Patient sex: F
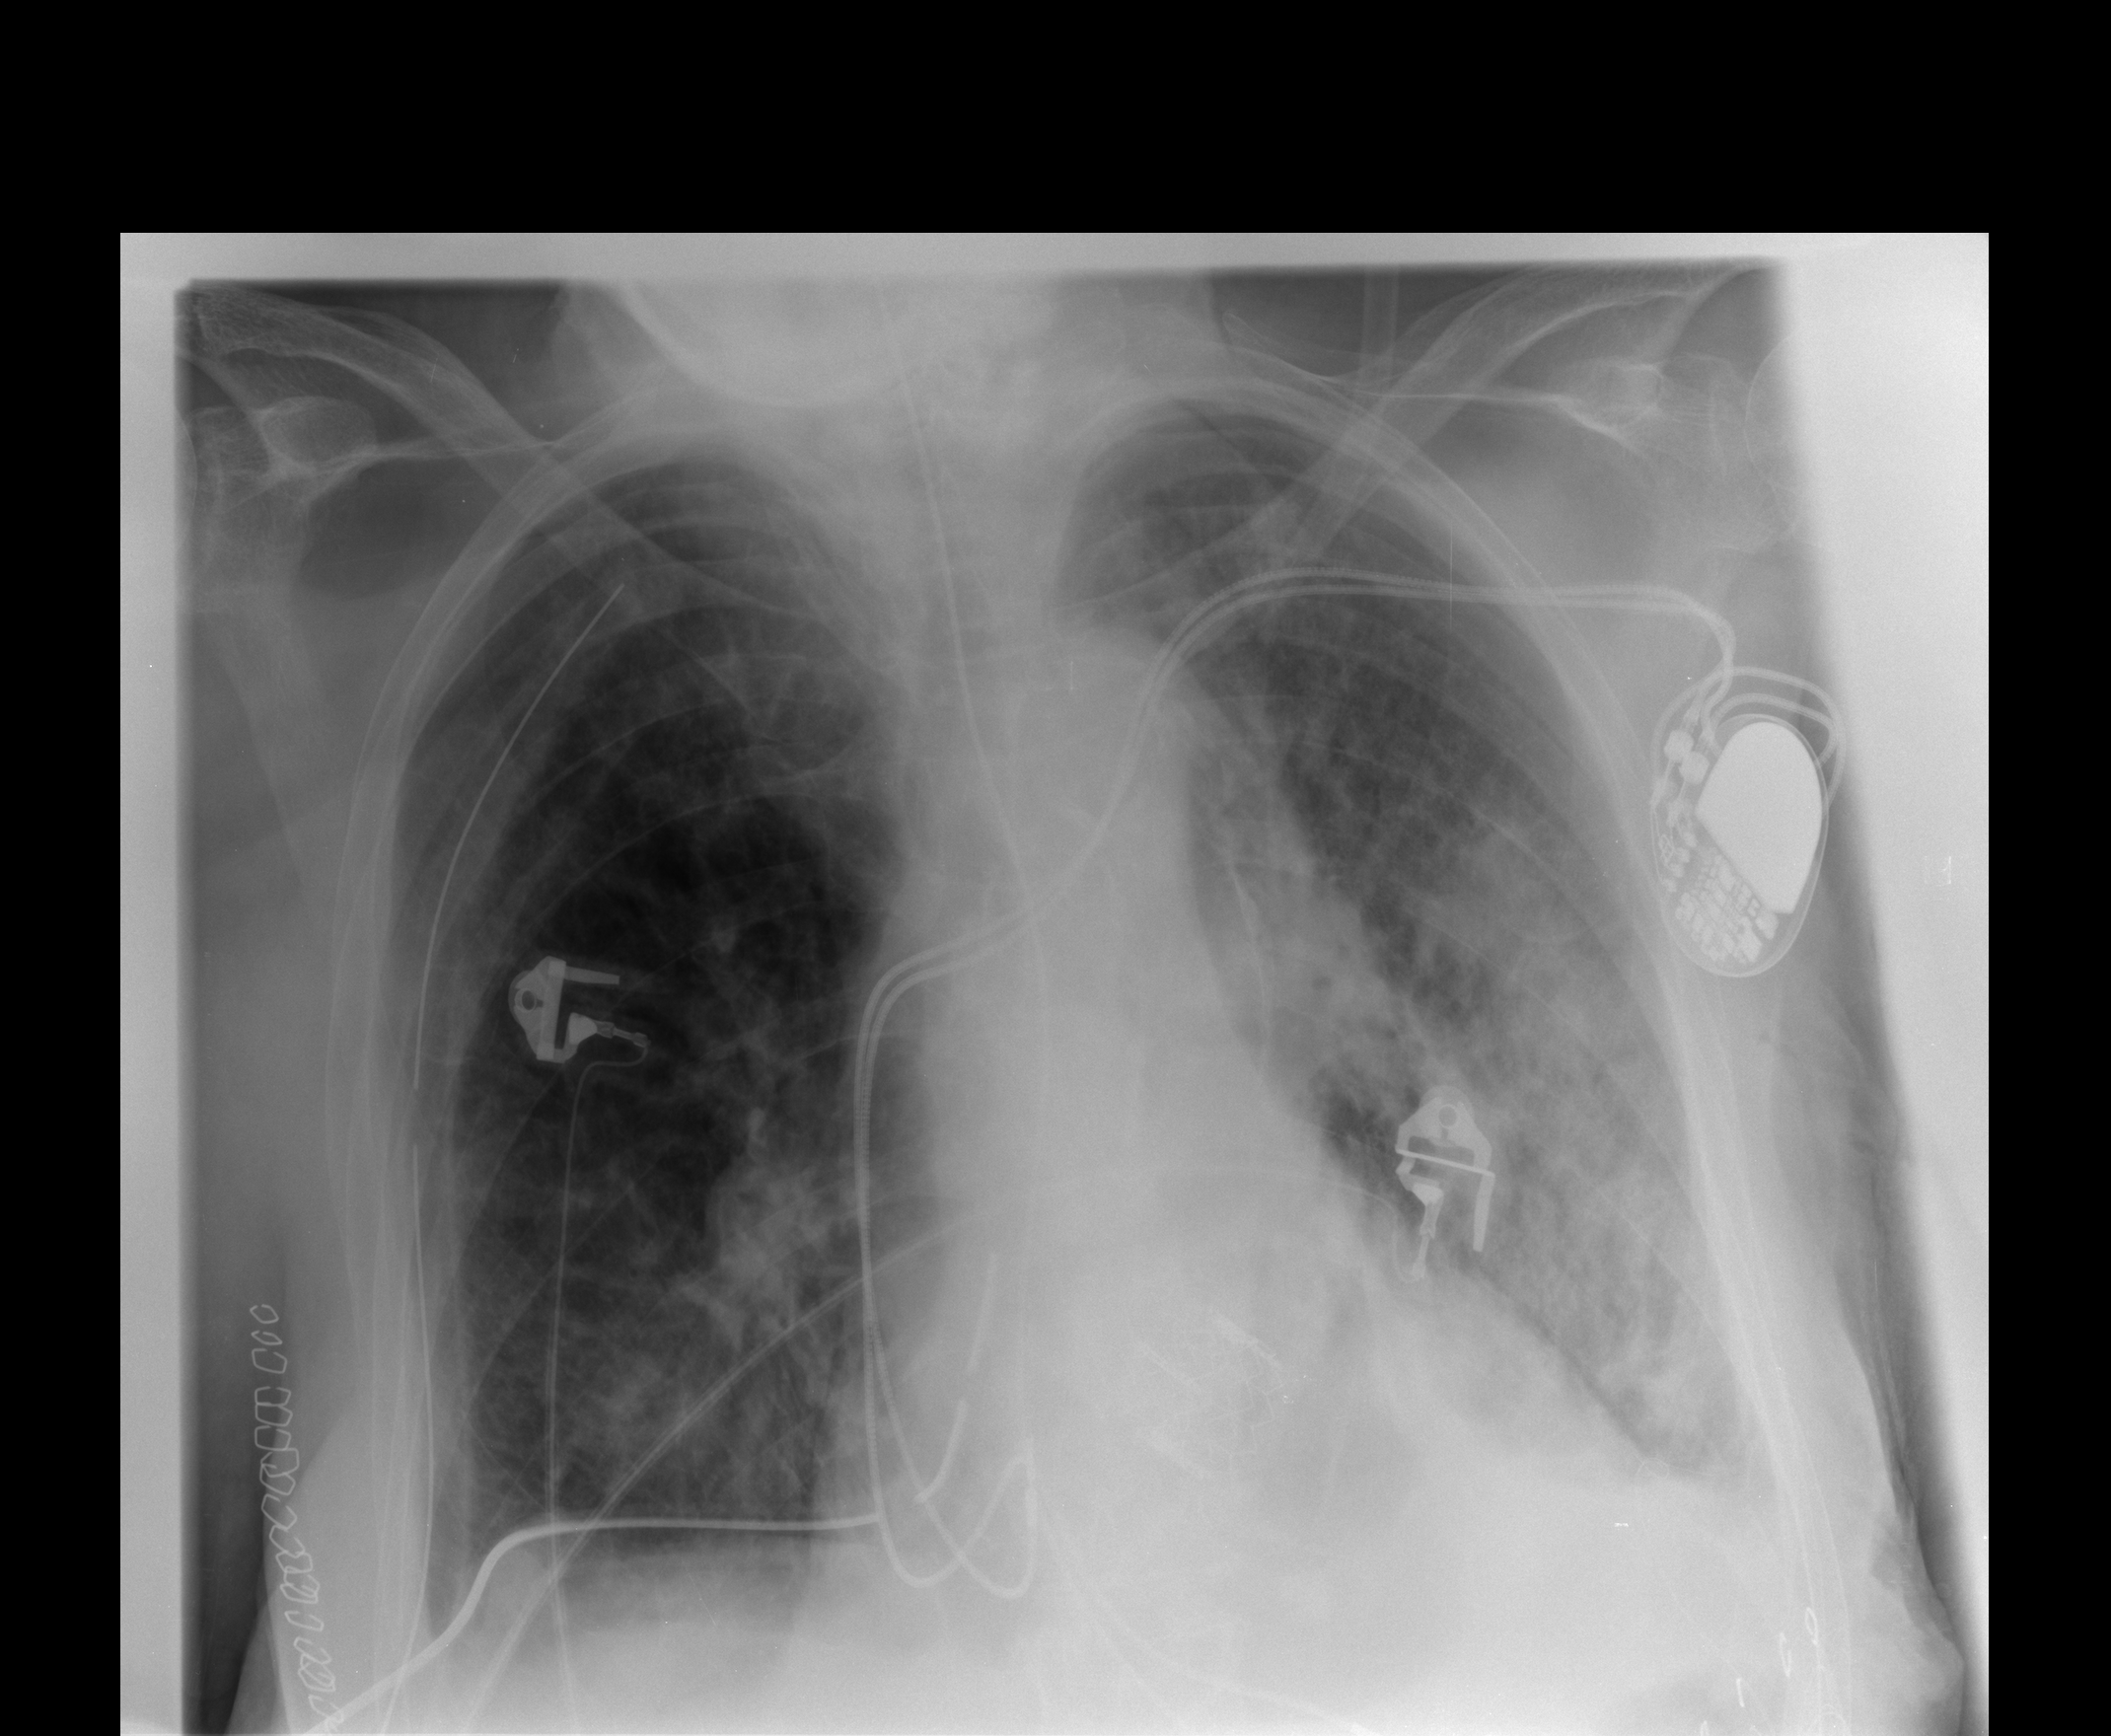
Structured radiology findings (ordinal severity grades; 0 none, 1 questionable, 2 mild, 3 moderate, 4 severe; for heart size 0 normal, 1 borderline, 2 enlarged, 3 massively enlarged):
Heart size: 1
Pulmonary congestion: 0
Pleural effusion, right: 1
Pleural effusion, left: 2
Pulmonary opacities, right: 1
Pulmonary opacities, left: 2
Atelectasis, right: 2
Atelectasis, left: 2